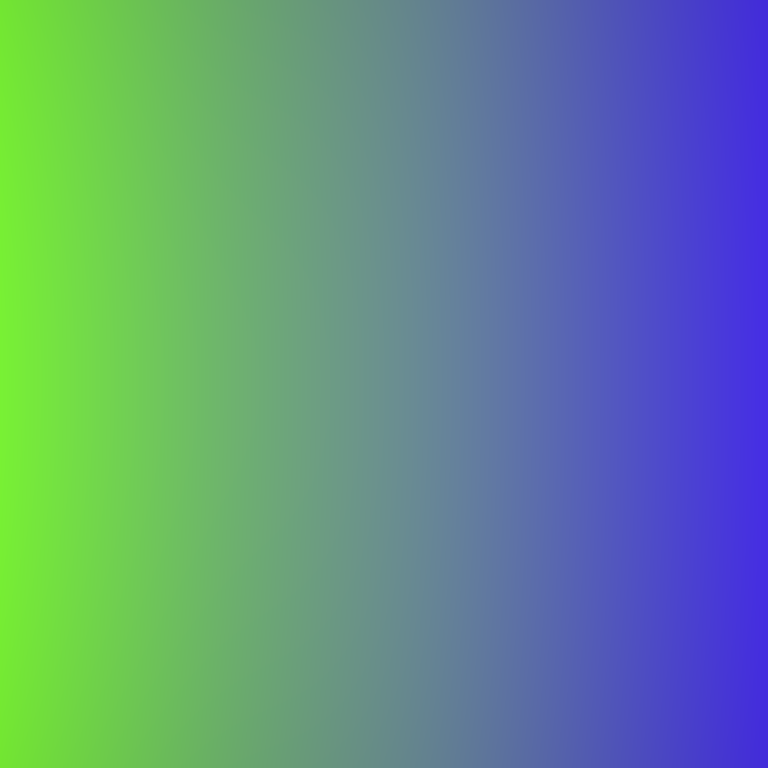
Abstract light effect, smooth gradient from vibrant green to deep blue, calm atmosphere, soft blend, no room, no furniture, no objects.